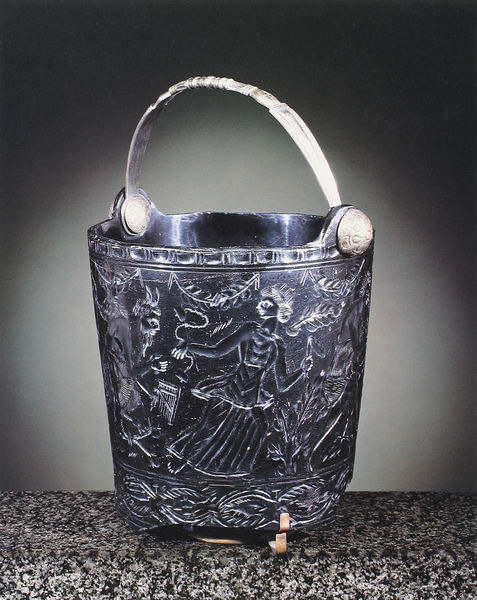
Titel: Eimer aus purpurfarbenem Glas
Standort: Herstellungsort: Konstantinopel (EU - Türkei)
Institution: Venedig, Museo Marciano
Schlagwörter: blätter, dunkel, schatten, weiß, blumen, frau, grau, hell, licht, marmor, schwarz, tisch, ornament, rock, wand, mensch, silber, natur, zweige, blatt, girlande, henkel, ranken, kübel, relief, topf, klein, figuren, bordüre, ornamente, verzierung, metall, bronze, flucht, foto, griff, becher, zinn, untergrund, gerät, gravur, antik, satyr, pan, hörner, eimer, bock, hänkel, panflöte, ziseliert, ritzung, leuchtet, mänade, syrinx, flieht, fliehend, minoskessel, minoer